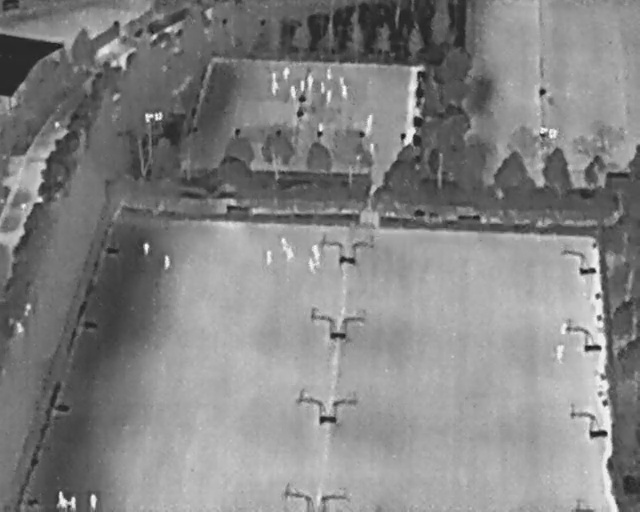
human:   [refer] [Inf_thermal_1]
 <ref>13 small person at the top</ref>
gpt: <box>[[41, 16, 43, 18, 2], [41, 14, 43, 16, 2], [43, 13, 45, 15, 2], [44, 17, 46, 19, 2], [46, 15, 48, 17, 2], [49, 16, 51, 17, 2], [50, 13, 52, 15, 2], [50, 18, 52, 19, 2], [52, 14, 54, 16, 2], [52, 17, 55, 18, 2], [56, 23, 59, 24, 5], [57, 28, 59, 29, 2], [49, 24, 50, 25, 2]]</box>

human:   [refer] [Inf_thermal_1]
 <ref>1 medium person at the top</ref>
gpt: <box>[[46, 15, 49, 17, 2]]</box>

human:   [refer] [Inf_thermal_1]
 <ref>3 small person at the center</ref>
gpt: <box>[[40, 49, 43, 51, 2], [44, 48, 46, 50, 2], [43, 46, 45, 48, 2]]</box>

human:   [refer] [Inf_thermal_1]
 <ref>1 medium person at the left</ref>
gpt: <box>[[24, 50, 27, 52, 2]]</box>

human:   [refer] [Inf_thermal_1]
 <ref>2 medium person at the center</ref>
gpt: <box>[[47, 48, 50, 50, 160], [47, 50, 50, 52, 2]]</box>

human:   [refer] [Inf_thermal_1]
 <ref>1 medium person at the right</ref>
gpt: <box>[[85, 67, 89, 70, 2]]</box>

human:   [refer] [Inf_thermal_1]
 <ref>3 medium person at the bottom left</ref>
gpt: <box>[[12, 96, 15, 98, 2], [7, 96, 11, 99, 2], [10, 97, 12, 99, 2]]</box>